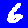
Digit: 6